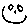
Label: smiley face